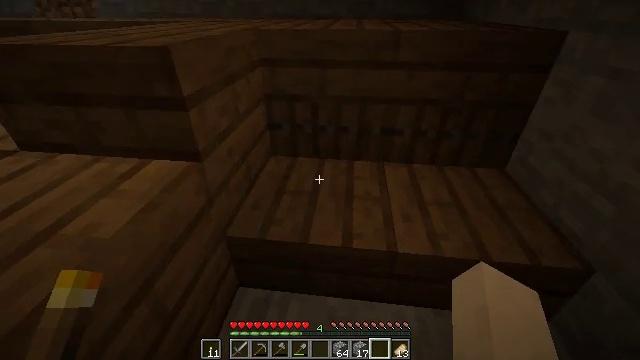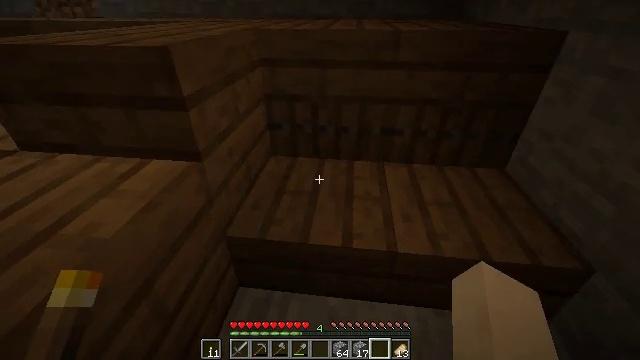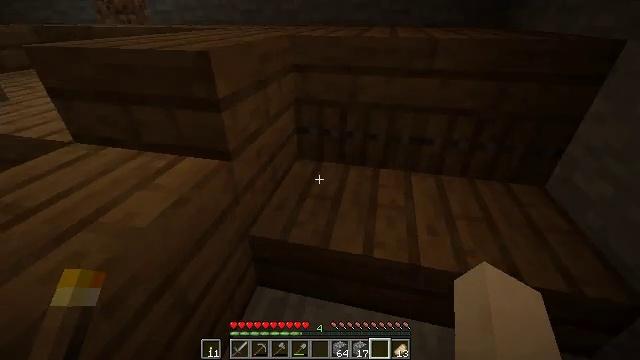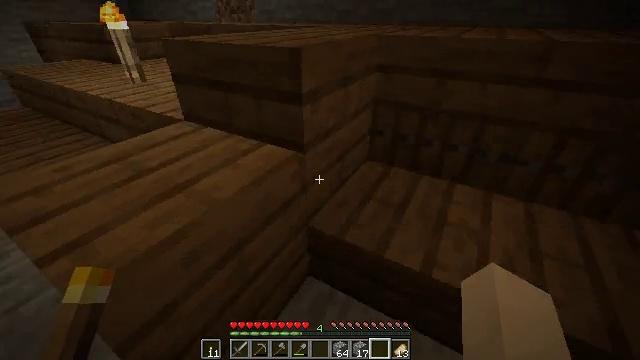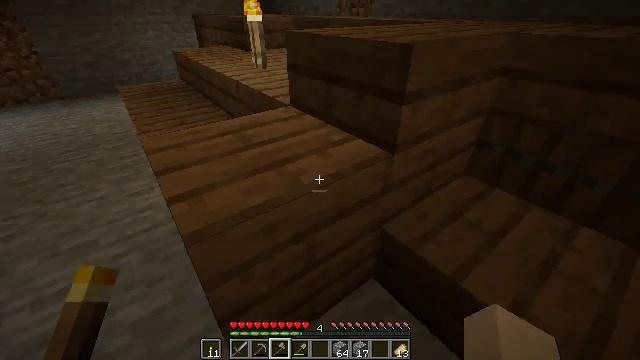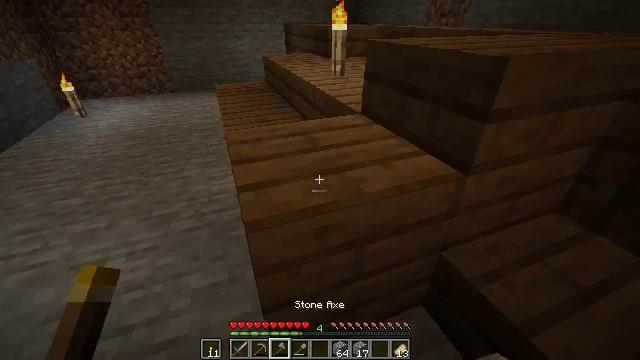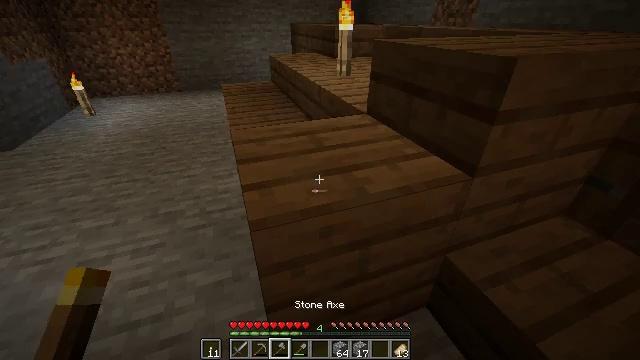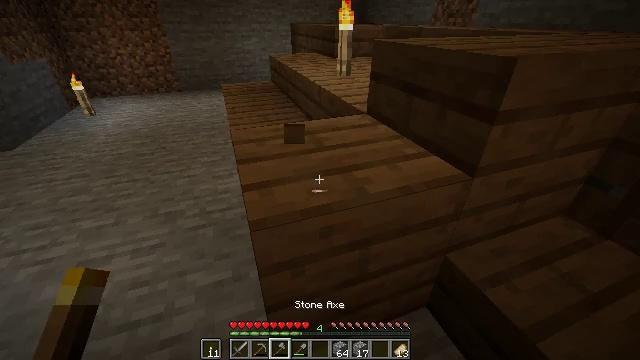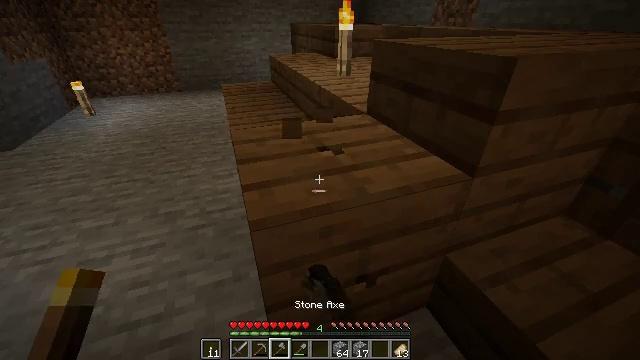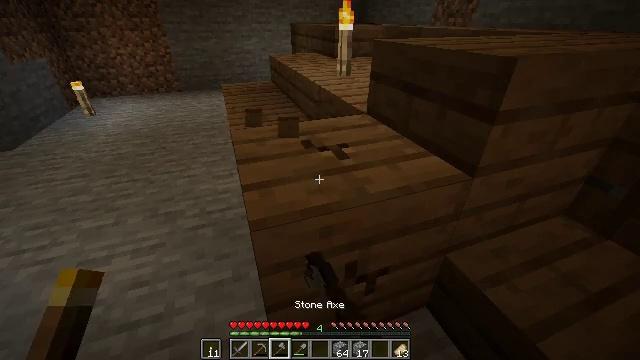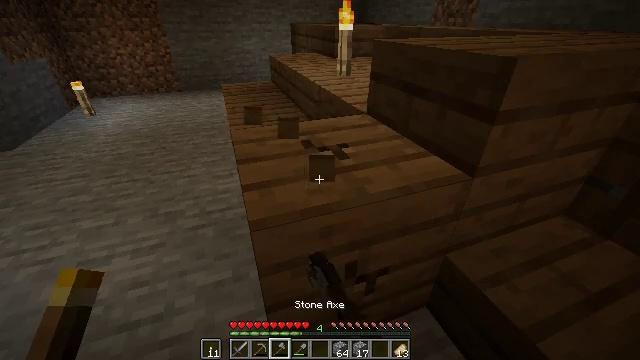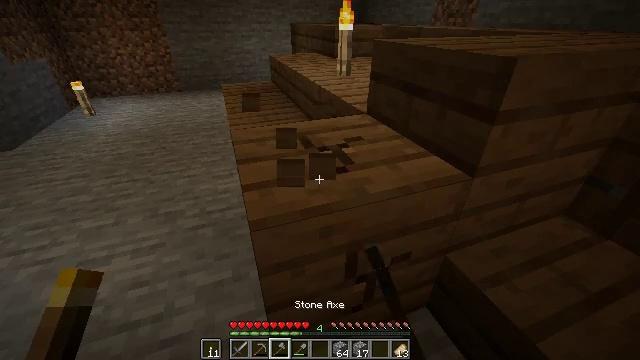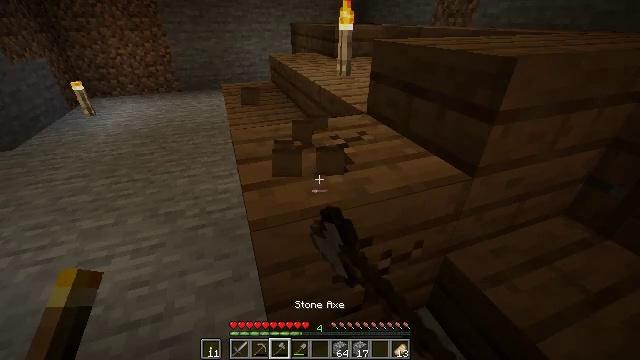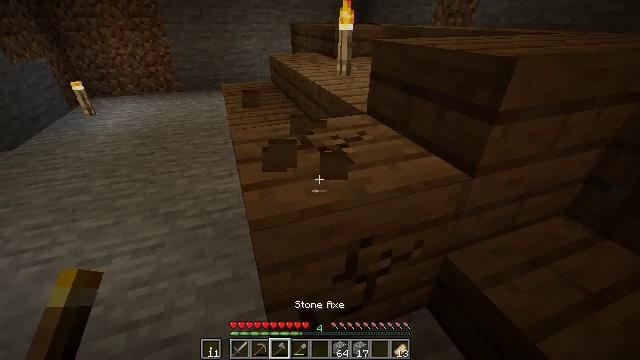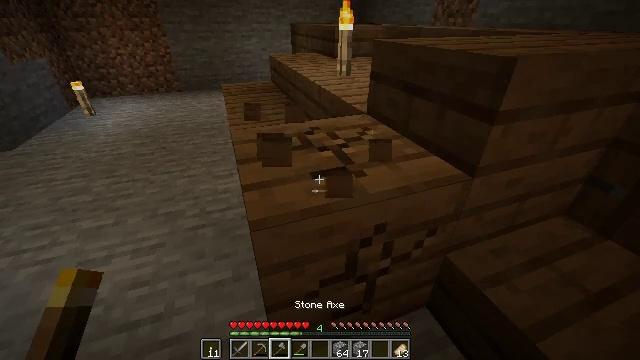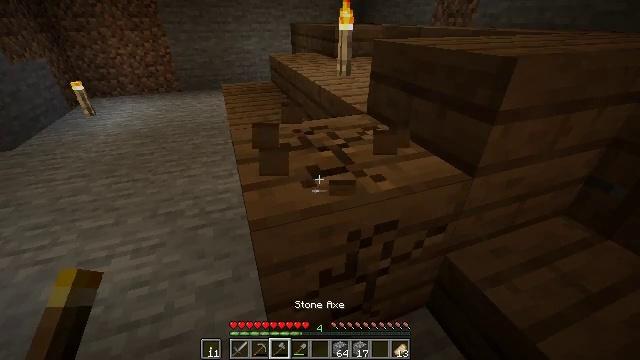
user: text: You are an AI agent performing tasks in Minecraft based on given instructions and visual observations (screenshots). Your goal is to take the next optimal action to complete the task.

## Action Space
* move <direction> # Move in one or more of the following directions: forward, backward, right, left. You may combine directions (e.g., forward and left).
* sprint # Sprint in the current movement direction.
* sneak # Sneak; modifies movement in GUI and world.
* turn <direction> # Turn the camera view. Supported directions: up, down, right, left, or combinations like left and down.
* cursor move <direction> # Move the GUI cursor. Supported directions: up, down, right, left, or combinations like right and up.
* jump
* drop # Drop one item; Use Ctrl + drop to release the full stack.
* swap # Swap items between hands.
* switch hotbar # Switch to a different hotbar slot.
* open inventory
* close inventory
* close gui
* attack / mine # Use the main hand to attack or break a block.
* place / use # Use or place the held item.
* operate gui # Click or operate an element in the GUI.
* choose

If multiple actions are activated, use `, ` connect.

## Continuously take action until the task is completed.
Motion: motion action
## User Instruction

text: Reclaim the spruce slab for later use.
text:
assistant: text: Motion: no_op
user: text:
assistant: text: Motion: turn left and up
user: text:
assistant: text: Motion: turn left
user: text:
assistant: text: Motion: turn left, switch to hotbar 3
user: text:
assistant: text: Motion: turn left and up, switch to hotbar 3
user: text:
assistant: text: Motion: turn left, switch to hotbar 3
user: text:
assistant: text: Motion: attack / mine, switch to hotbar 3
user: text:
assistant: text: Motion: attack / mine
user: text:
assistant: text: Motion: attack / mine
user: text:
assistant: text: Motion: attack / mine
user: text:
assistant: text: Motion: attack / mine
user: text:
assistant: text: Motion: attack / mine
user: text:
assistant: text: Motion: attack / mine
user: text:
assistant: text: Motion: attack / mine
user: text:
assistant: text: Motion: attack / mine
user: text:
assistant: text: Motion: attack / mine
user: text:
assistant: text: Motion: attack / mine
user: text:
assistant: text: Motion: attack / mine
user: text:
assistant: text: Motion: attack / mine
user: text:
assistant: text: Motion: attack / mine
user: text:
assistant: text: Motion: move left, attack / mine
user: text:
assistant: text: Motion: move left, attack / mine
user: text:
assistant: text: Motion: move left, turn right, attack / mine
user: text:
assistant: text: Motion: move left, turn right and down, attack / mine
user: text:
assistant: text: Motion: move forward and move left, turn right and down, attack / mine
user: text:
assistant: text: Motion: move forward, turn right, attack / mine
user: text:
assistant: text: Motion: move forward, attack / mine
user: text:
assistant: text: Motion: turn right, attack / mine
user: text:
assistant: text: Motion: turn right, attack / mine
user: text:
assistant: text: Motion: attack / mine